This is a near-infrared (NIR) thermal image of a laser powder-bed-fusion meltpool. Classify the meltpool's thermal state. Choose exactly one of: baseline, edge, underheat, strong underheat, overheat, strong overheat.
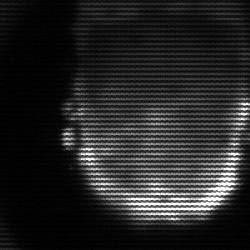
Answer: baseline